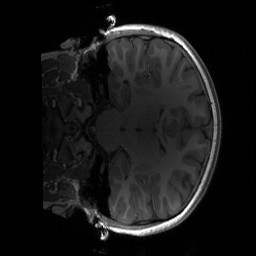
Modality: T1w
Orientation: coronal
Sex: male
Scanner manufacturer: siemens
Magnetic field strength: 3 T
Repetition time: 1.9 s
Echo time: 0.00243 s